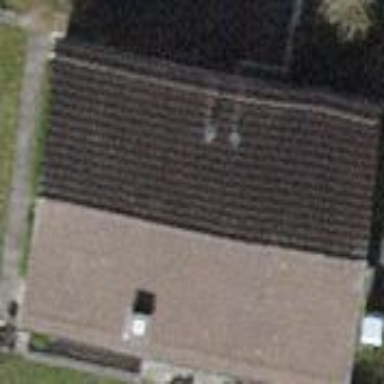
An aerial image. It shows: Detached building with gabled roof.